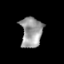
Tissue: skin
Cell type: Epithelial cells
Senescence score: 0.2717
Nuclear area (px): 643
Mean DAPI intensity: 153.333